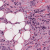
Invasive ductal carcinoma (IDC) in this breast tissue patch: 1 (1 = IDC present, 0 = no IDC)